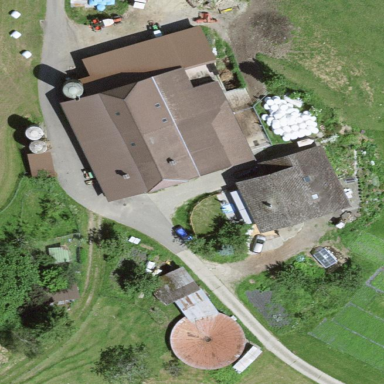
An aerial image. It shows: Farmyard area.